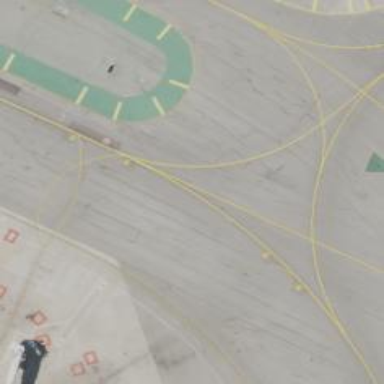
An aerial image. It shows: Taxiway at the airport with asphalt surface.